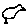
Label: bird